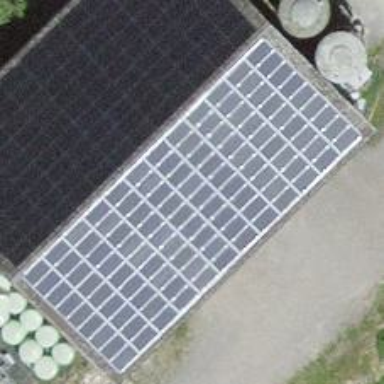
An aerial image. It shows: Solar power generator using photovoltaic panels.